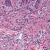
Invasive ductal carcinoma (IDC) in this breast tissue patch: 1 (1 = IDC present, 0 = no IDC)